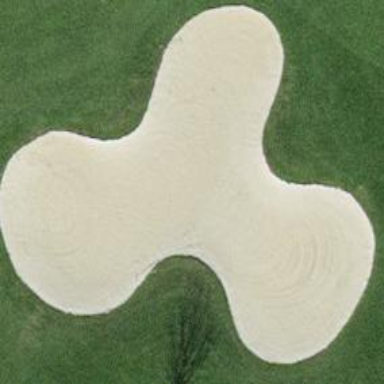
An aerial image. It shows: Sand bunker on golf course.